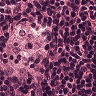
Metastatic tissue present: no